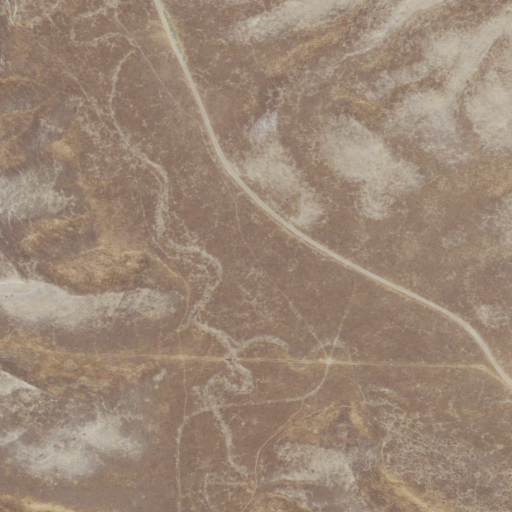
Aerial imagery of valley in California named Pete Merrill Canyon containing only grassland